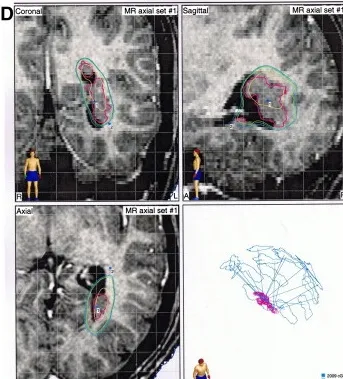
D: Dose plan for second LINAC treatment for Case 2.
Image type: radiology (mri)